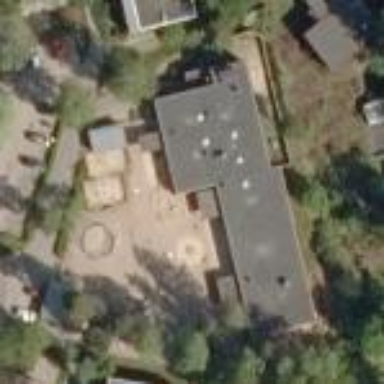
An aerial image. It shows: Kindergarten.